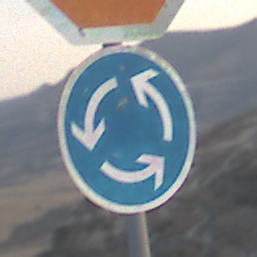
Verkehrszeichen: Kreisverkehr
Zusatzzeichen oben: Stop
Umgebung: Outdoor, Nature
Tageszeit: SunriseSunset
Wetter: PartlyCloudy
Licht: Natural
Jahreszeit: NotSpecified
Kontrast: HighContrast